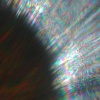
Label: sunburn